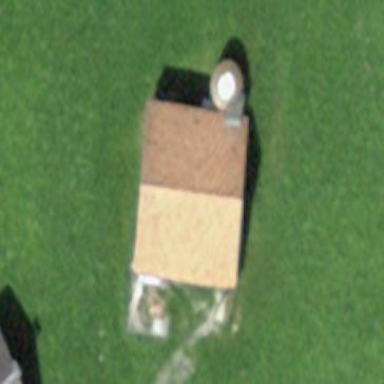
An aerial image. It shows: Barn.